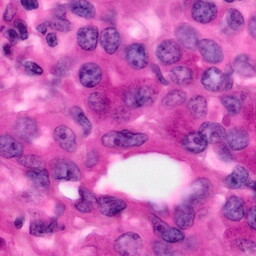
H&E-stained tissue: Pancreatic